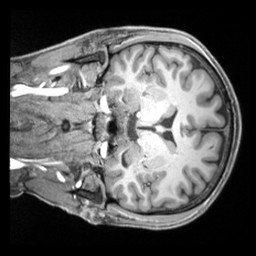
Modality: T1w
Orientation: coronal
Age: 25
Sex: male
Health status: ill
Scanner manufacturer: siemens
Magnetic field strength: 3 T
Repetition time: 2.2 s
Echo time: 0.00218 s